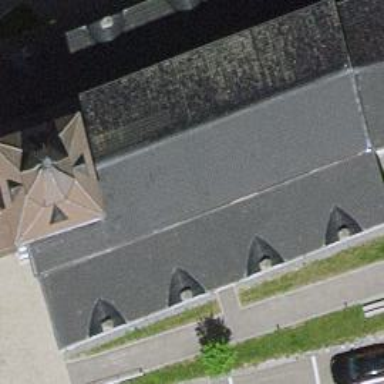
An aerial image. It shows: Arts centre.